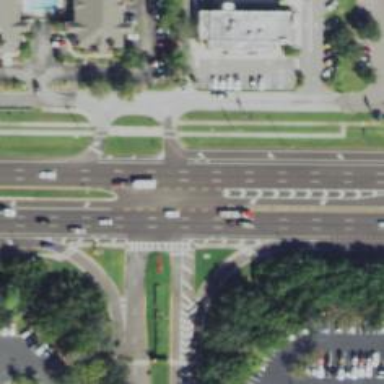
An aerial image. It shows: Marked crossing on the road.